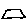
Label: hexagon